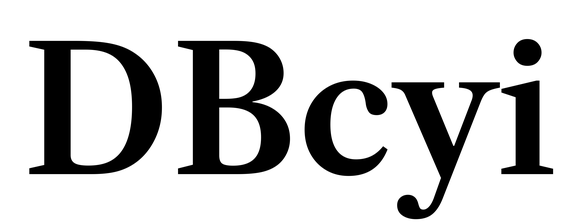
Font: LibreCaslonText_SemiBold